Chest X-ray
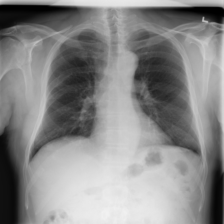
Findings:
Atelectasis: negative
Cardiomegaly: negative
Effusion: negative
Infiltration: negative
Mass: negative
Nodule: negative
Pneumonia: negative
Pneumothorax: negative
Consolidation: negative
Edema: negative
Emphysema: negative
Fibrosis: negative
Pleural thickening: negative
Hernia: negative